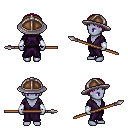
a pixel art fantasy rpg character, female body template, dark elf, purple skin, purple robe, red pants, pink plain hairstyle, chain helm, white cloth bracers, spear, four views (front, back, left, right), 2x2 character sprite sheet, small pixel art, hard edges, no anti-aliasing